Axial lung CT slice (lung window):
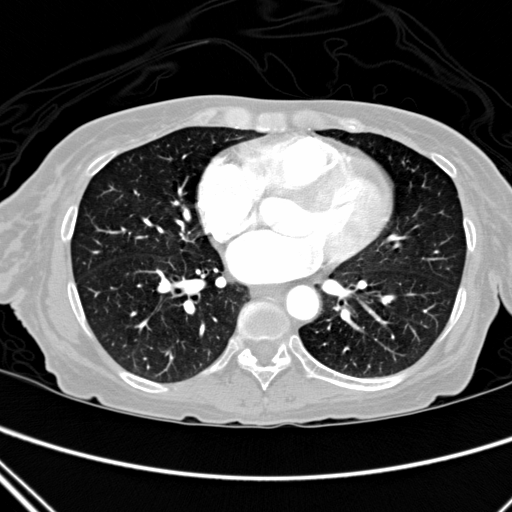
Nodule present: no